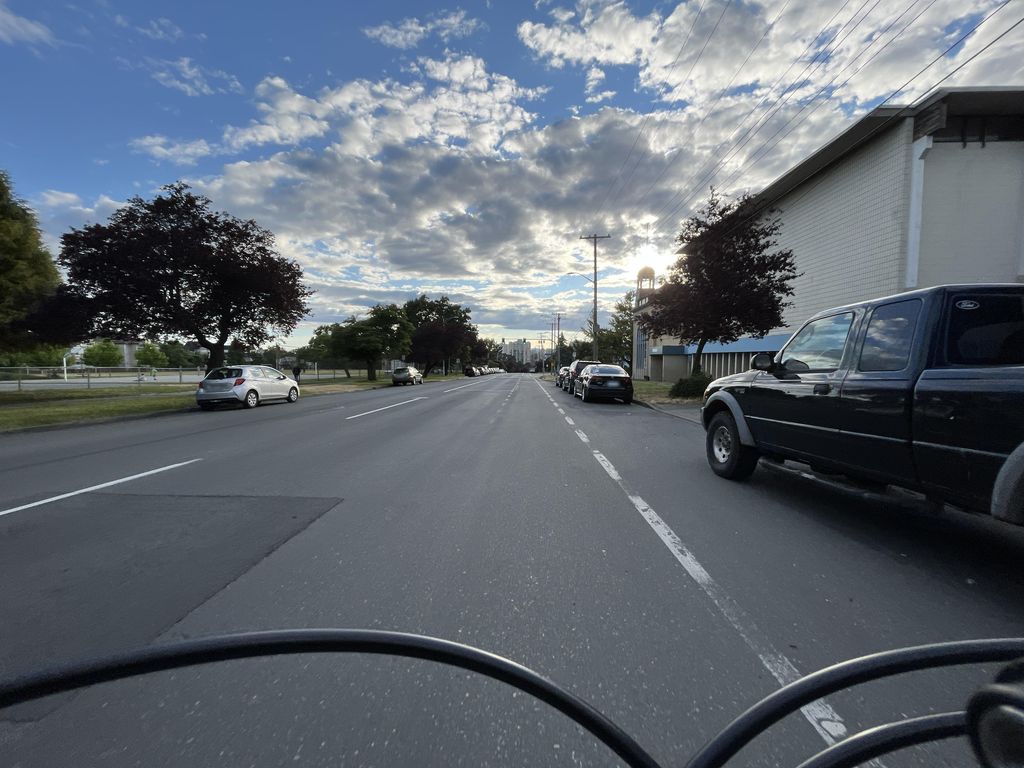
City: victoria